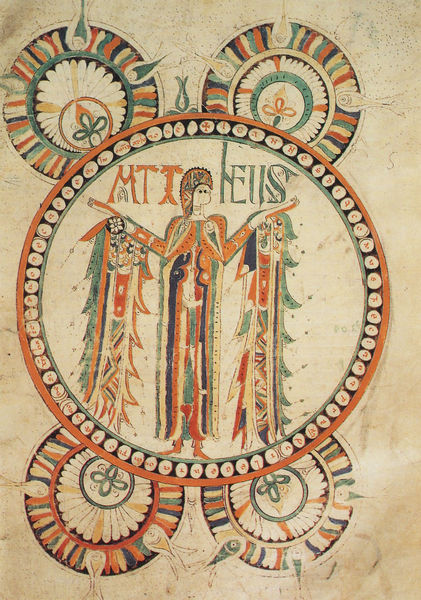
Titel: Biblia Mozárabe
Institution: León, Domschatz
Schlagwörter: blätter, flügel, gelb, grün, menschen, blume, blumen, orange, schwarz, rot, muster, ornament, bibel, federn, mensch, figur, kreis, engel, farbig, schrift, russland, farbe, symmetrie, inschrift, floral, wandmalerei, monogramm, kreise, koloriert, christus, jesus, jesus christus, heiliger, fresko, rosetten, fische, symbole, erlöser, indianer, apostel, buchmalerei, evangelium, matthäus, indigen, messias, gottessohn, sohn gottes, christkind, orane, mathäus, christkönig, hmonogramm, heilland, erretter, jesus von nazaret